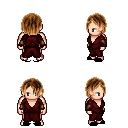
a pixel art fantasy rpg character, male body template, human, light skin, red robe, metal pants, brown bangs hairstyle, leather bracers, black slippers, four views (front, back, left, right), 2x2 character sprite sheet, small pixel art, hard edges, no anti-aliasing